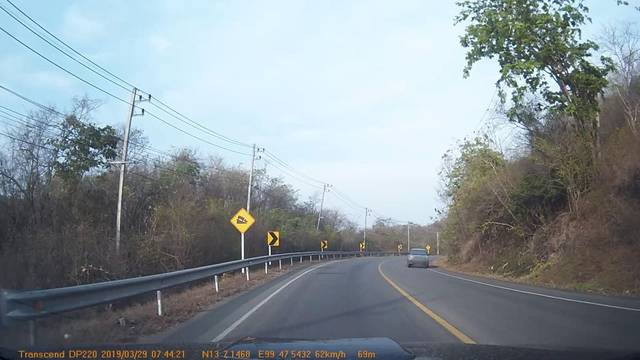
Region: Thailand
Coordinates: 13.119, 99.792